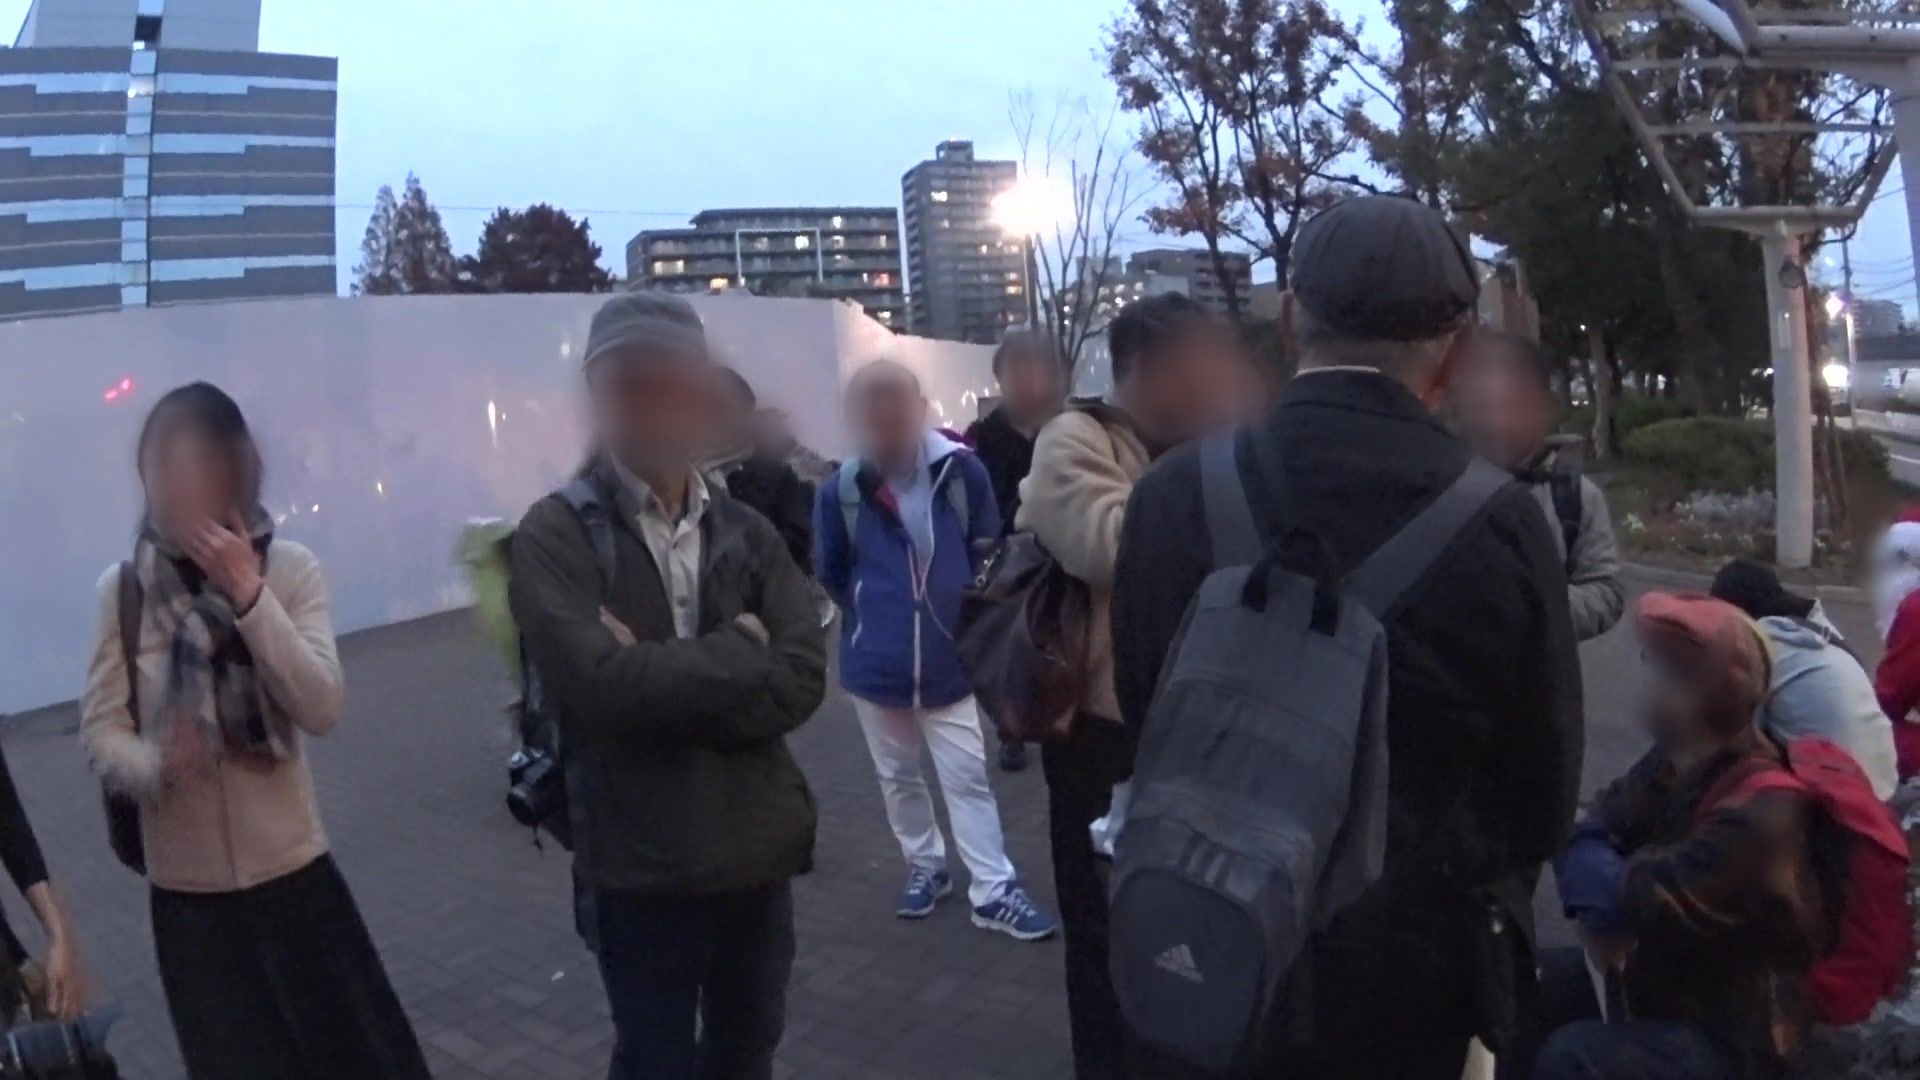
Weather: clear
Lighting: dusk/dawn
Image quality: good
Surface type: walking surface
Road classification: footway
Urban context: urban centre
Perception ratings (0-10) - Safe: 0.88, Lively: 2.37, Beautiful: 3.57, Boring: 3.46, Depressing: 2.89, Wealthy: 7.42